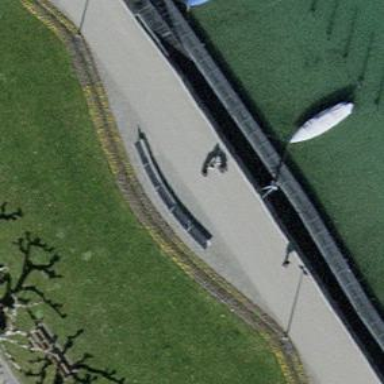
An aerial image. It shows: Brown bench.